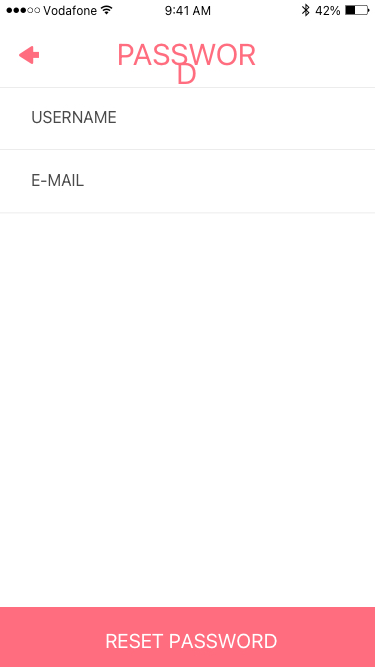
Text in this UI design:
RESET PASSWORD
USERNAME
E-MAIL
PASSWORD